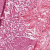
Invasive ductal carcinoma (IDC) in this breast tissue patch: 0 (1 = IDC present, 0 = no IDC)